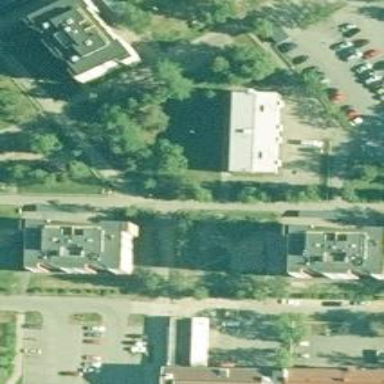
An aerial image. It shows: Asphalt footway.